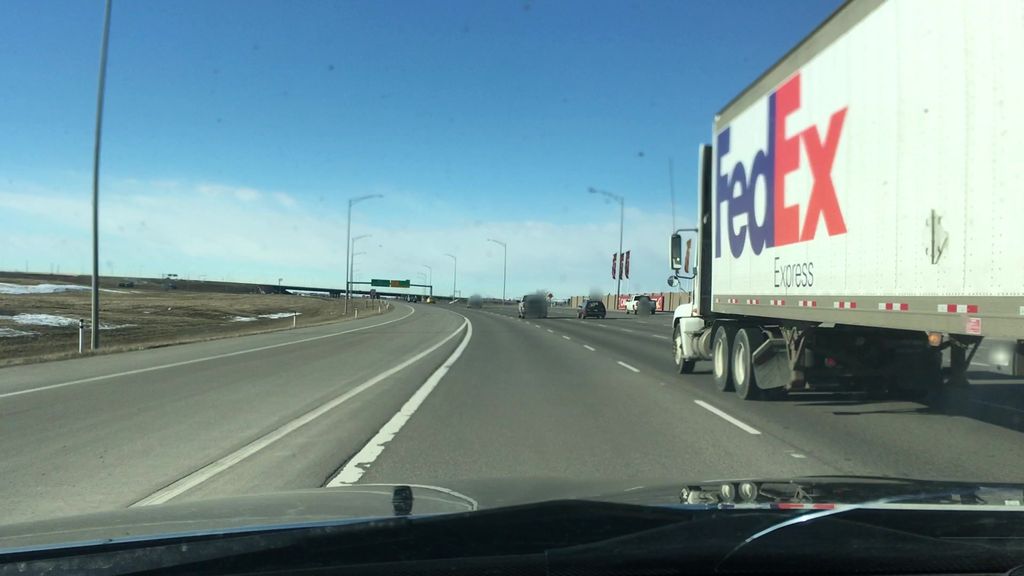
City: edmonton